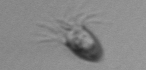
Label: Balanion